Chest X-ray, PA view. Patient: 12 years old, sex F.
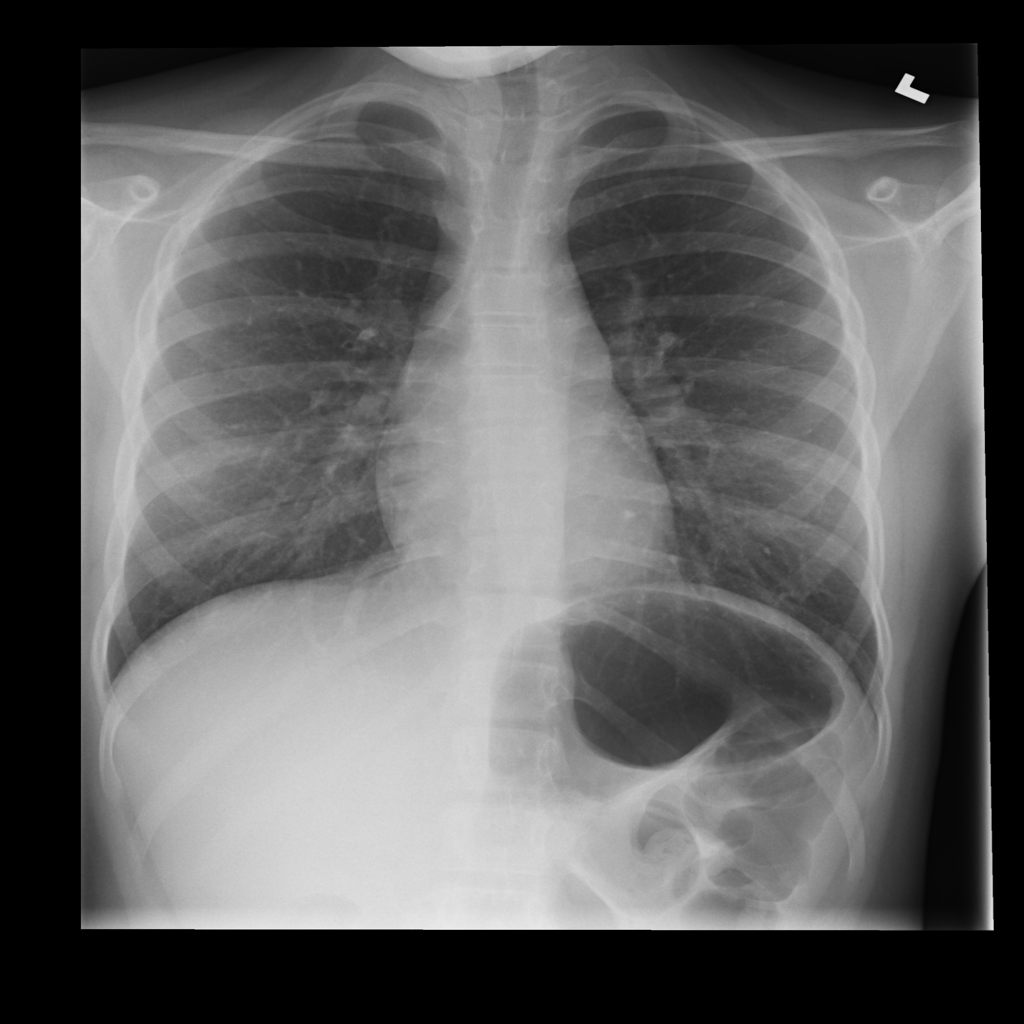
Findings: No Finding